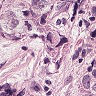
Metastatic tissue present: yes